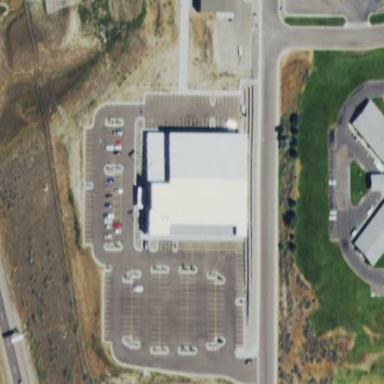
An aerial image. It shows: Community centre building.